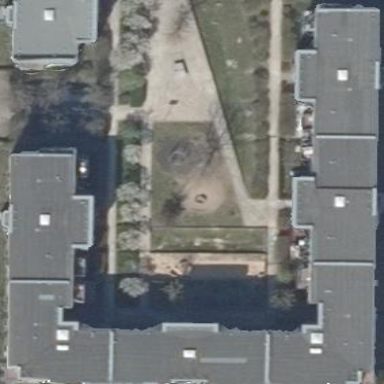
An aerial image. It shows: Building with apartments and flat roof.